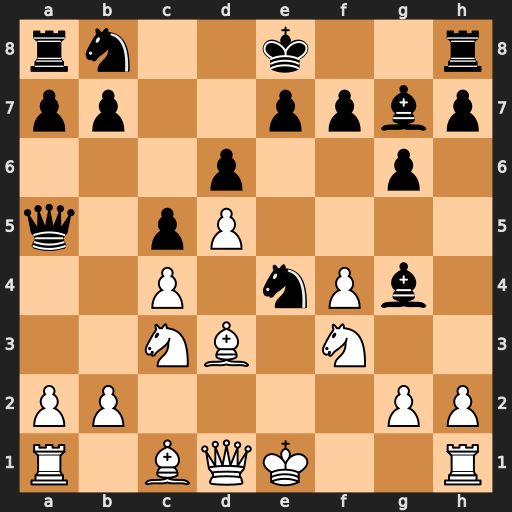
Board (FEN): rn2k2r/pp2ppbp/3p2p1/q1pP4/2P1nPb1/2NB1N2/PP4PP/R1BQK2R
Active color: w
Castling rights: KQkq
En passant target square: -
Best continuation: Bxe4 Bxc3+ bxc3 Qxc3+ Bd2